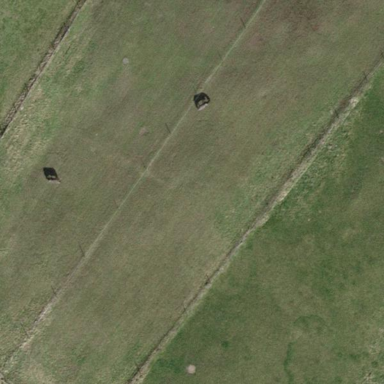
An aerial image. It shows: Fence.